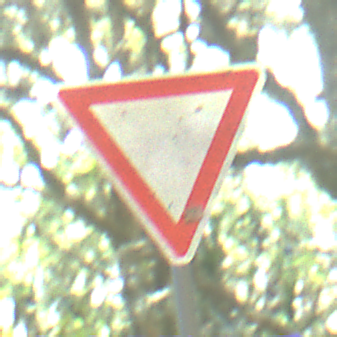
Verkehrszeichen: VorfahrtGewaehren
Umgebung: Outdoor, Nature
Tageszeit: Midday
Wetter: Clear
Licht: Natural
Jahreszeit: NotSpecified
Kontrast: LowContrast